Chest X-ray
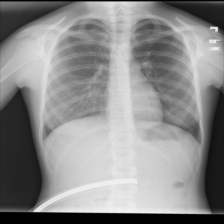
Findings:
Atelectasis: negative
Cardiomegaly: negative
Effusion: negative
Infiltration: negative
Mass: negative
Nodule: negative
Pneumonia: negative
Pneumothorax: negative
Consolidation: negative
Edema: negative
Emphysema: negative
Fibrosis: negative
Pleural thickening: negative
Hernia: negative